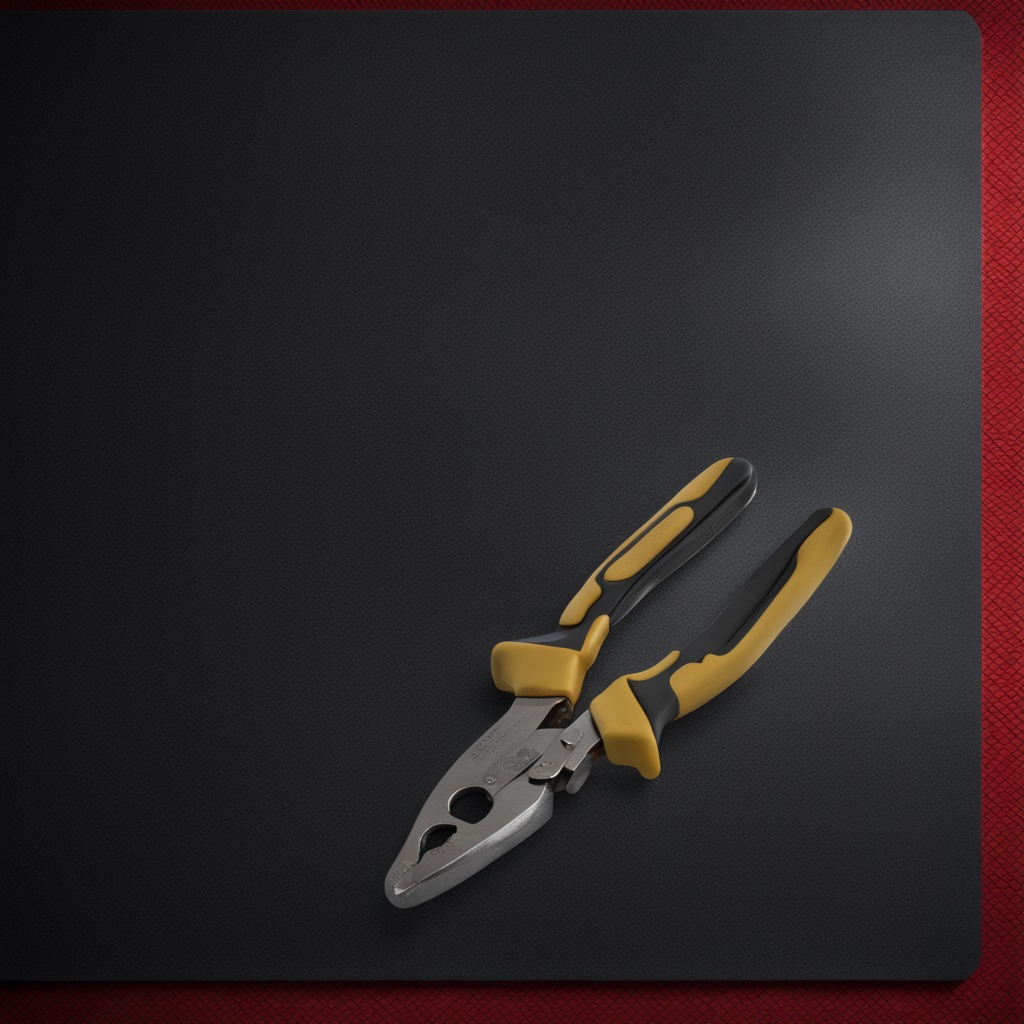
A plier is lying on the clean granite tabletop.